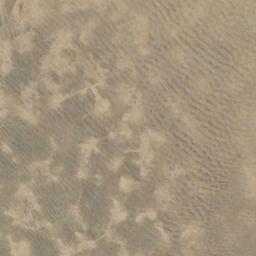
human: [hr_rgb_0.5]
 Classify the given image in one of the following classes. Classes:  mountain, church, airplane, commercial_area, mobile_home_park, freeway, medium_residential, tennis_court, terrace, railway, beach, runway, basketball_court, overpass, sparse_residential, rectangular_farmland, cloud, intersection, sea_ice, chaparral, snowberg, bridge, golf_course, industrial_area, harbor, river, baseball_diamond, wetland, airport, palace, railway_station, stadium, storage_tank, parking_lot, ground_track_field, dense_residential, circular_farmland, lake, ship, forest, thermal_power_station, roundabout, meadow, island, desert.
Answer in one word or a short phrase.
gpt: desert